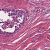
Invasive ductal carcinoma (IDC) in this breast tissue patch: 0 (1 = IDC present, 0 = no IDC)